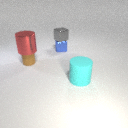
small blue metal cube below small gray metal cube